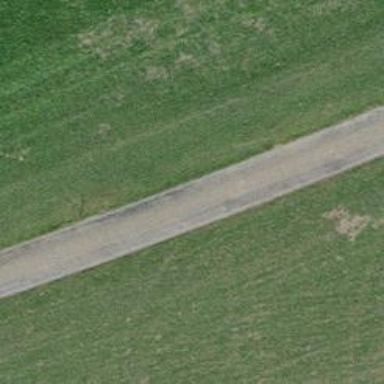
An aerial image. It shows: Unclassified road with asphalt surface.